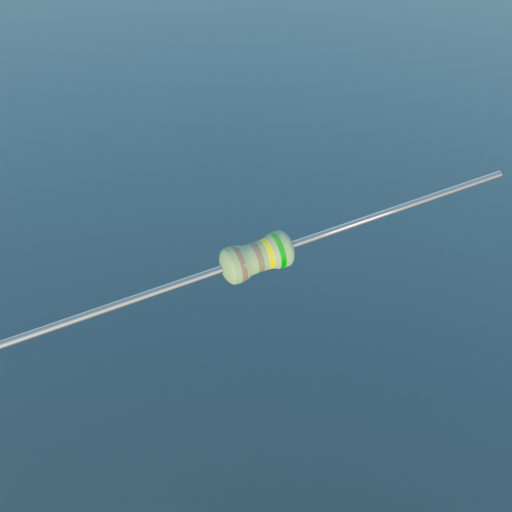
Resistor colour bands (in order): gray, gray, yellow, green